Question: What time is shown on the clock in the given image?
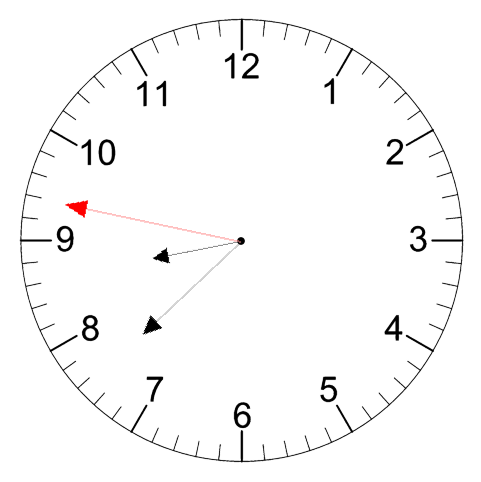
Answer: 08:37:47